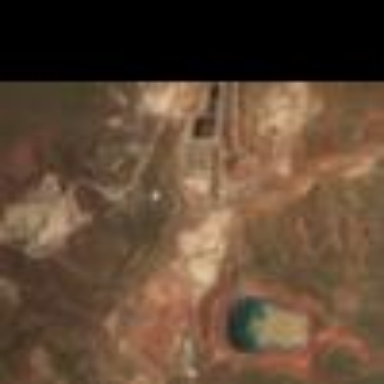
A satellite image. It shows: Industrial area with mine. The works are man-made.